Interaction volume radius: 10 \u00c5
Interaction volume height: 15 \u00c5
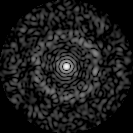
Disorder parameter: 0.8179